Question: I'm trying to use others colormaps on healpy.mollview
I succeded with this code
'''
from healpy import mollview
from pylab import arange, show, cm
m = arange(768)
mollview(m, cmap=cm.bwr)
show()
'''
but I get an unexpected blue background and there is no way I can set it to white

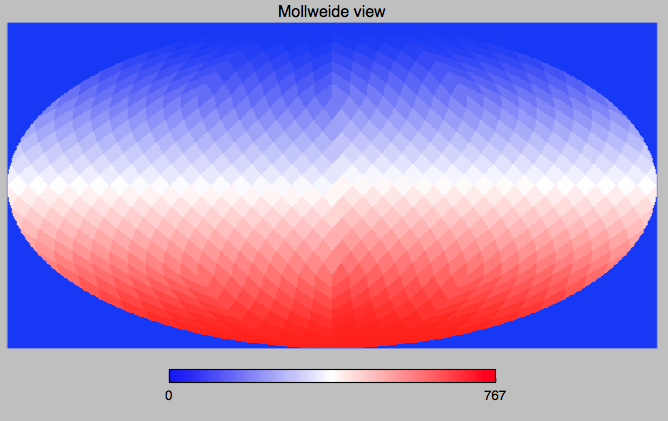
Answer: 'healpy' seems to make a modification to its default colormap to change what happens when the color is out of range. So, we need to do the same before we give 'cm.bwr' to 'healpy'. We can do this with 'cmap.set_under('w')' to set the color to white.
This seems like a bug in 'healpy' to me, since this will affect most colormaps you try to use.
'''
from healpy import mollview,cartview
from pylab import arange, show, cm
cmap = cm.bwr
cmap.set_under('w')
m = arange(768)
mollview(m, cmap=cmap)
show()
'''
<URL>
To fully mimic what 'healpy' does to its default colormap (it uses 'jet'), we need to set the 'over', 'under' and 'bad' values. Here's the <URL> from the 'healpy' github.
'''
cmap=cm.bwr
cmap.set_over(cmap(1.0))
cmap.set_under('w')
cmap.set_bad('gray')
'''